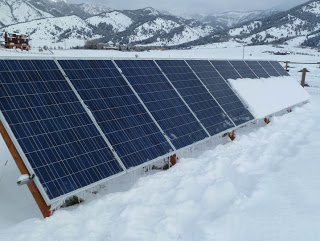
Label: Snow-Covered